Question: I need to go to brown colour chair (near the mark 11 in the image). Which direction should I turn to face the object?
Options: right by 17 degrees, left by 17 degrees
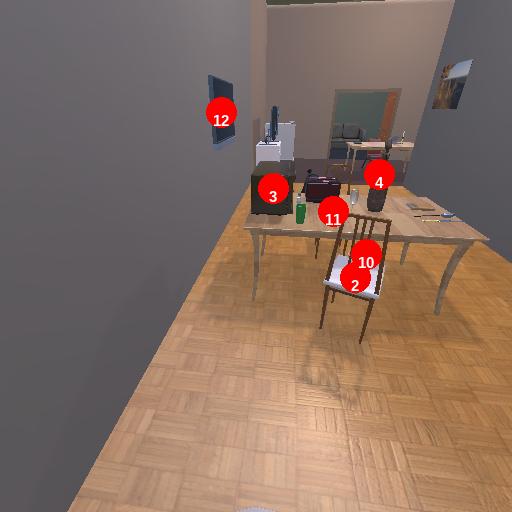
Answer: right by 17 degrees